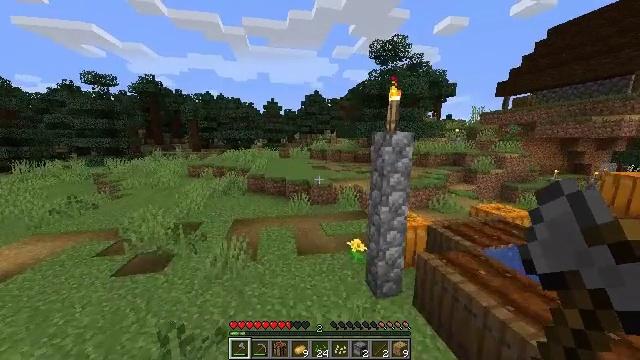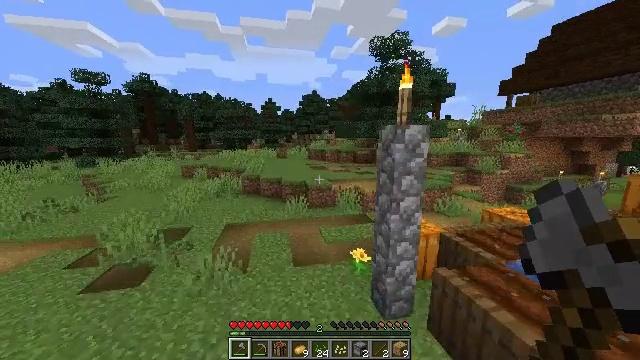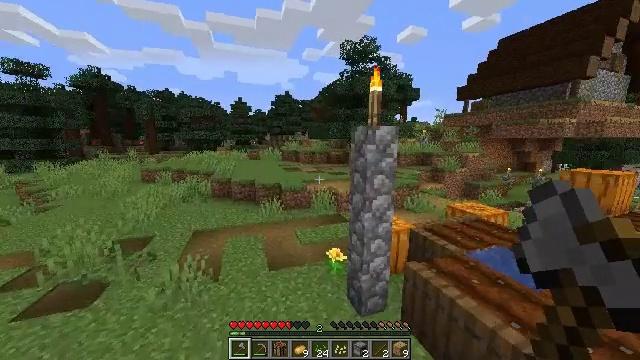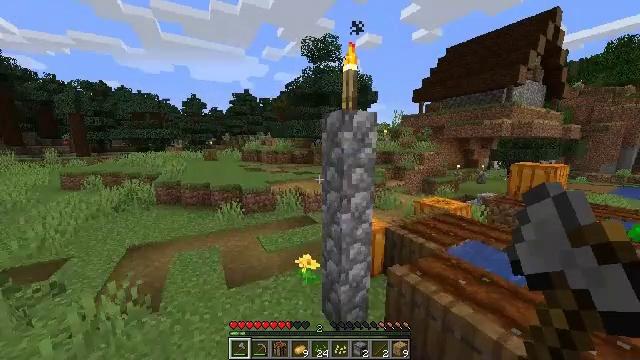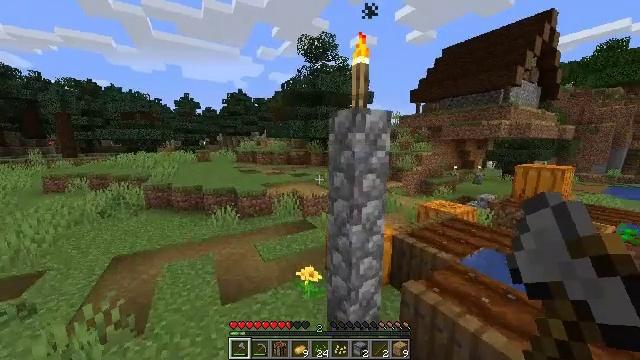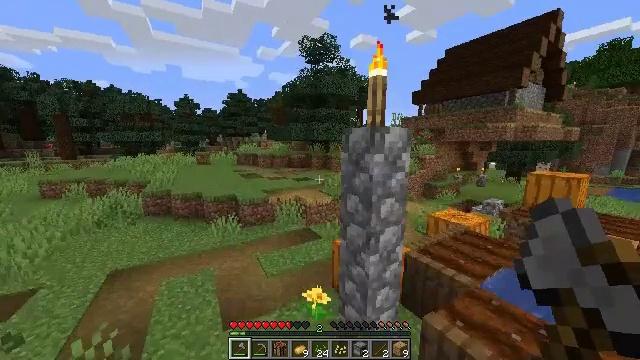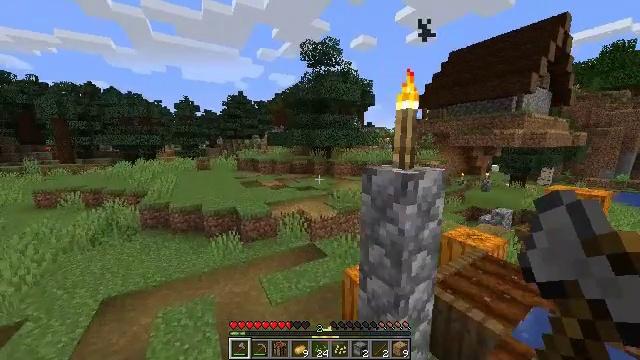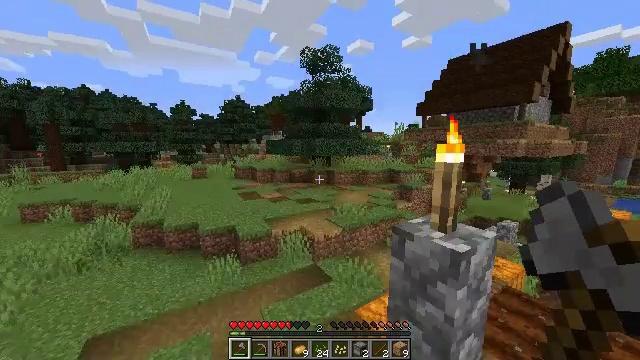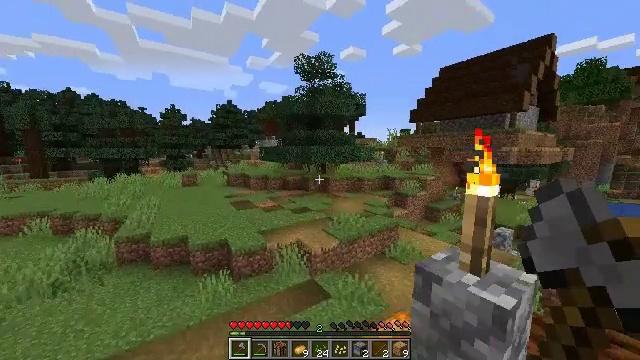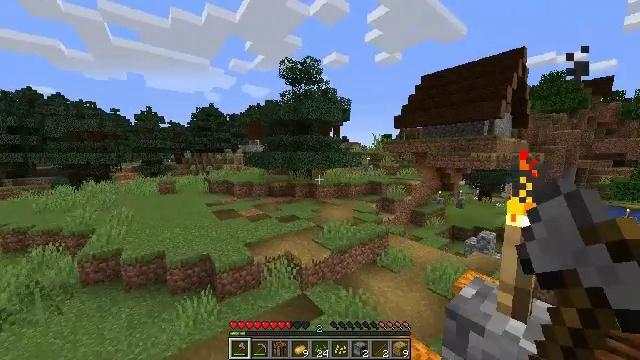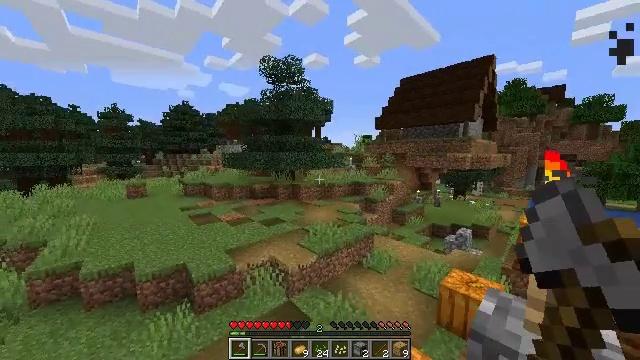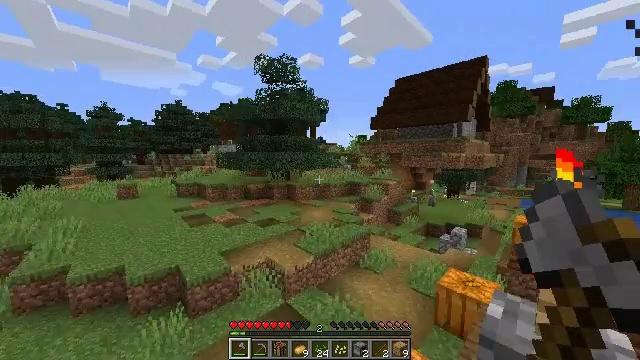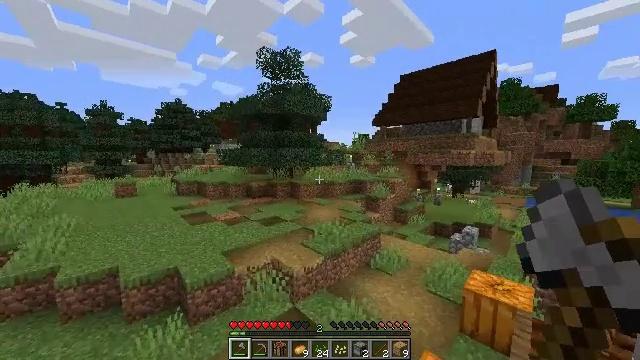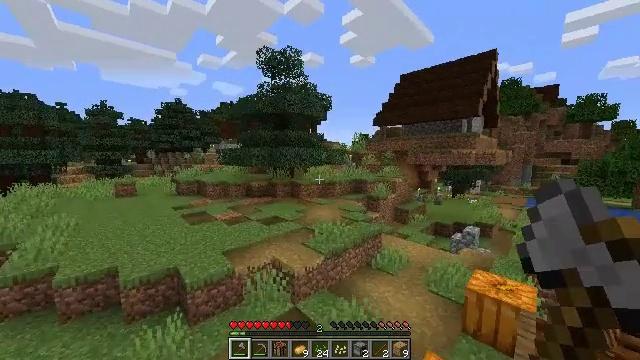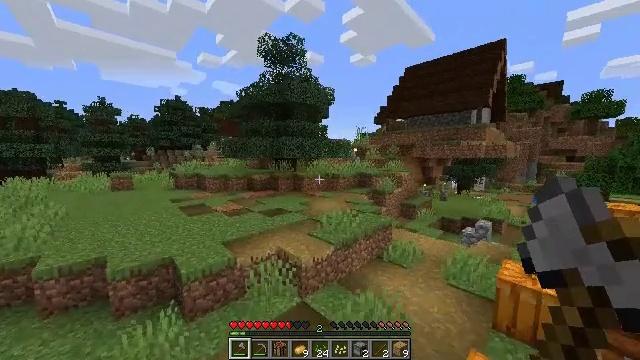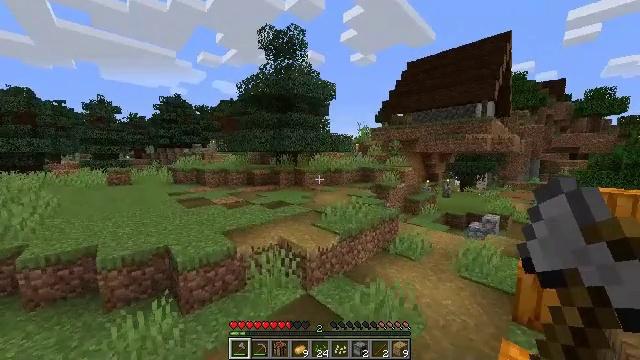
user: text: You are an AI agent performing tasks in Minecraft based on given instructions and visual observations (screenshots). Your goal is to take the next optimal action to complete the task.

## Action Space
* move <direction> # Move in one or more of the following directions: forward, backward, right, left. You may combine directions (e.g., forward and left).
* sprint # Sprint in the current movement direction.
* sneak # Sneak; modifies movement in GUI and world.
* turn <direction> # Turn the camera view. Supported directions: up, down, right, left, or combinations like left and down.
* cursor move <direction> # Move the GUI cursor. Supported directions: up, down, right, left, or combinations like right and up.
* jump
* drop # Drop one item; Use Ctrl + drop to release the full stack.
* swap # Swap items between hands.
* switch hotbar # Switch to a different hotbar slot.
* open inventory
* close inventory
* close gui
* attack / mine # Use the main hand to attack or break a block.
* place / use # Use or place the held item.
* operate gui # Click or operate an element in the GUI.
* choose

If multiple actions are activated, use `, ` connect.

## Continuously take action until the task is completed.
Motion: motion action
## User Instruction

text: Mine the sweet berry bush.
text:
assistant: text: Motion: move forward, sprint, jump
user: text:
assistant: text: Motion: move forward, sprint, turn right, jump
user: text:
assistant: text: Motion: move forward, sprint, turn right, jump
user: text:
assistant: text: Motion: move forward and move left, sprint, turn right, jump
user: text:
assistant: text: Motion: move forward and move left, sprint, jump
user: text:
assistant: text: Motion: move forward and move left, sprint, jump
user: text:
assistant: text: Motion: move forward and move left, sprint, jump
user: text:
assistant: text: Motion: move forward and move left, sprint, turn right and up, jump
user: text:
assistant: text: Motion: move forward and move left, sprint, turn right and up, jump
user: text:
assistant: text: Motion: move forward, sprint, turn right, jump
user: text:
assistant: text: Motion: move forward, sprint, turn right, jump
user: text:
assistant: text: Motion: move forward, sprint, jump
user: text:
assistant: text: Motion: move forward, sprint
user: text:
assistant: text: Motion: move forward, sprint
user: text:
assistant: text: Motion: move forward, sprint
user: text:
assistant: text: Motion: move forward, sprint
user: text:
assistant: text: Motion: move forward, sprint
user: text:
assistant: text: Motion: move forward, sprint, turn right
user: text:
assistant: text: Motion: move forward, sprint
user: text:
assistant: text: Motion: move forward, sprint
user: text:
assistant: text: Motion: move forward, sprint
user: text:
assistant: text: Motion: move forward, sprint
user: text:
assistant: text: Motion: move forward, sprint
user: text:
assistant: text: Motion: move forward, sprint
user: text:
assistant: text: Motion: move forward, sprint, jump
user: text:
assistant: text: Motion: move forward, sprint, jump
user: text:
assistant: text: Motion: move forward, sprint, jump
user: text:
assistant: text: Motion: move forward, sprint, jump
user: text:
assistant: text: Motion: move forward, sprint, jump
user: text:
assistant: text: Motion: move forward, sprint, jump